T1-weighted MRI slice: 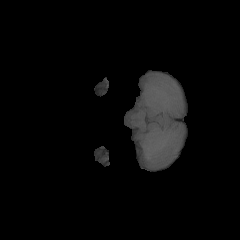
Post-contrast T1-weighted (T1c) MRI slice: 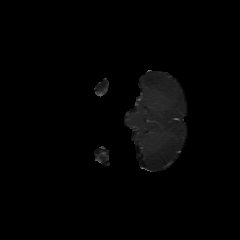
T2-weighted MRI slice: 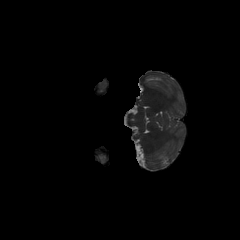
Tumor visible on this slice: no